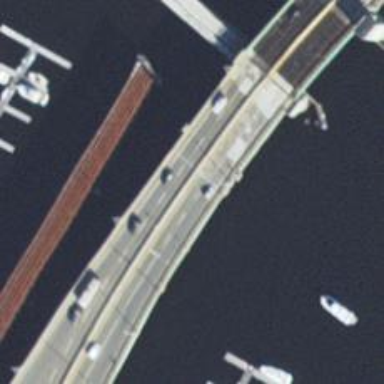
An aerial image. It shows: Movable bascule bridge on trunk highway.